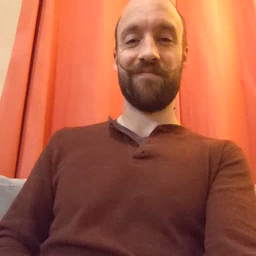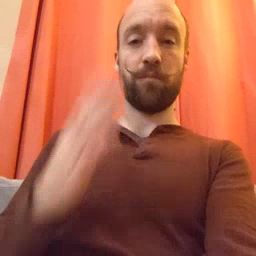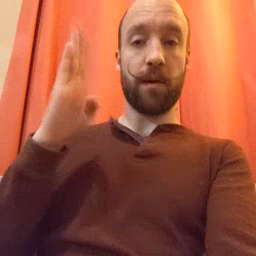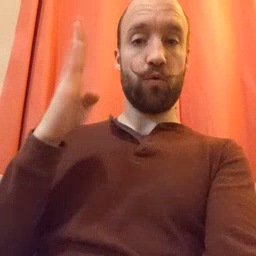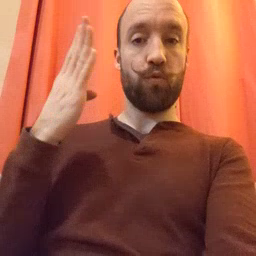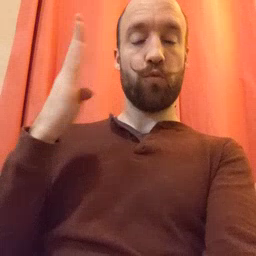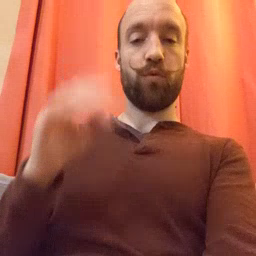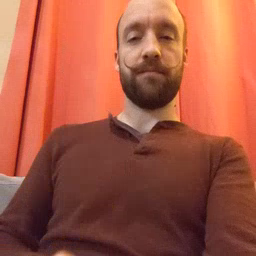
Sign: blue